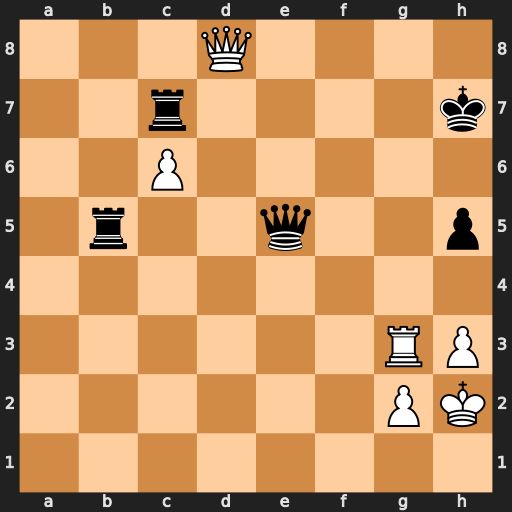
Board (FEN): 3Q4/2r4k/2P5/1r2q2p/8/6RP/6PK/8
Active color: w
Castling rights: -
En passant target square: -
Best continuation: Qg8+ Kh6 Qg6#